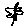
Label: flower